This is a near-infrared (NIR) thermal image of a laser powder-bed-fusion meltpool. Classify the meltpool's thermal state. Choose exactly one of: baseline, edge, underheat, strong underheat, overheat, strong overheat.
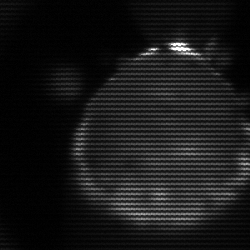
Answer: edge